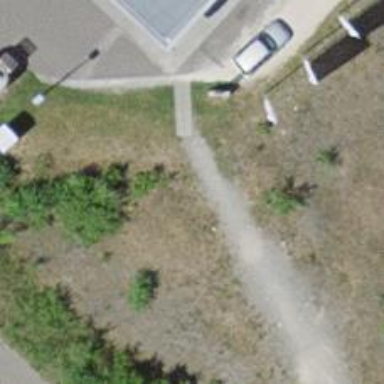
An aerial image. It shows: Path with pebblestone surface.